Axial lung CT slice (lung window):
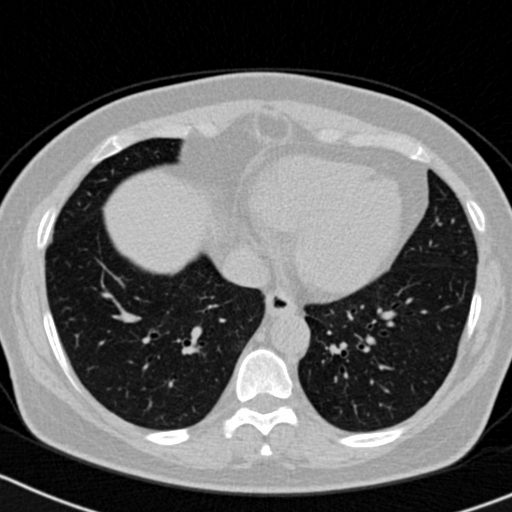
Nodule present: no